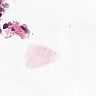
Metastatic tissue present: no